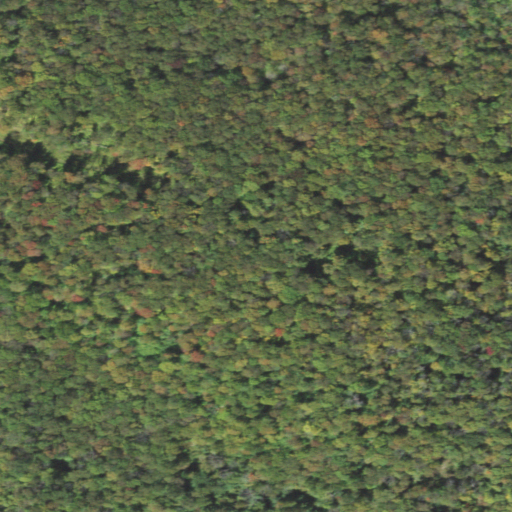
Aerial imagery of mountain in Pennsylvania named Pig Hill containing only deciduous forest